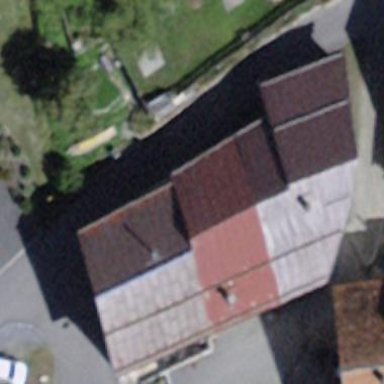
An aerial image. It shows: Building with gabled roof oriented across.